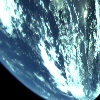
Label: cloud